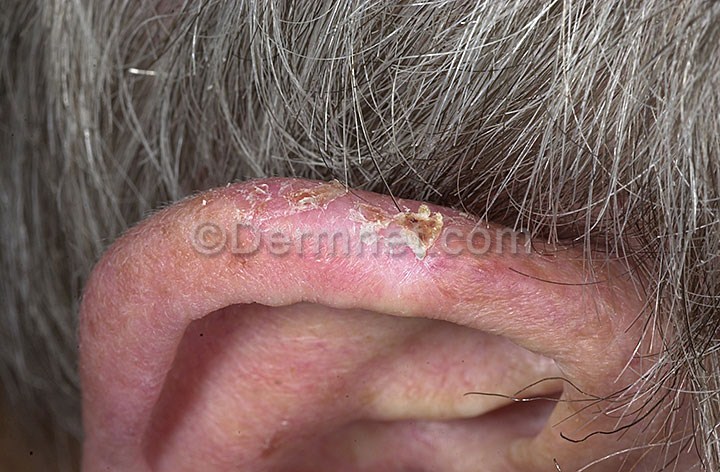
Disease: Actinic Keratosis Basal Cell Carcinoma and other Malignant Lesions